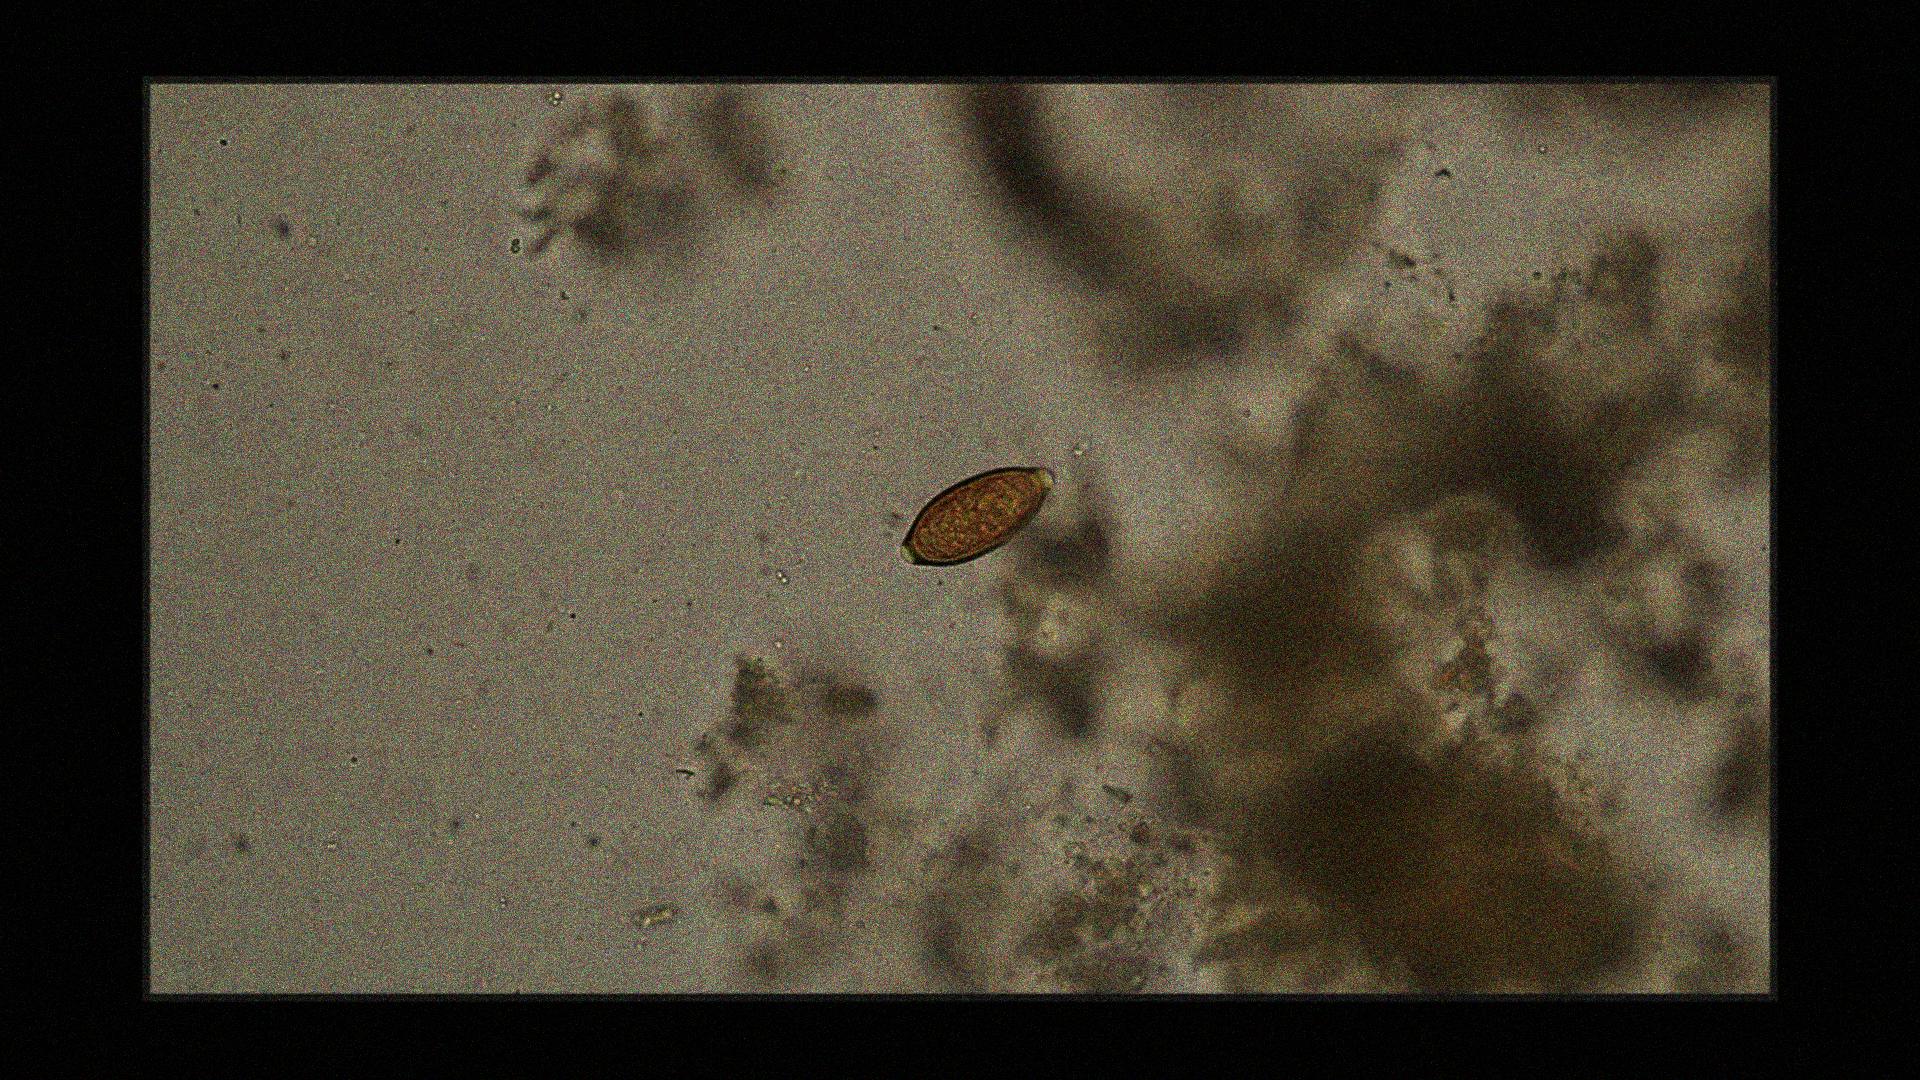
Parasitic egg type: Trichuris trichiura